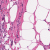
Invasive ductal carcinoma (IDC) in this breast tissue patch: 0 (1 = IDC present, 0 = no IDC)